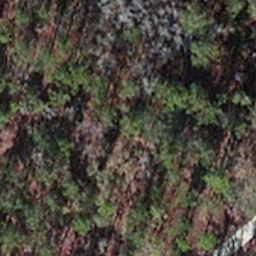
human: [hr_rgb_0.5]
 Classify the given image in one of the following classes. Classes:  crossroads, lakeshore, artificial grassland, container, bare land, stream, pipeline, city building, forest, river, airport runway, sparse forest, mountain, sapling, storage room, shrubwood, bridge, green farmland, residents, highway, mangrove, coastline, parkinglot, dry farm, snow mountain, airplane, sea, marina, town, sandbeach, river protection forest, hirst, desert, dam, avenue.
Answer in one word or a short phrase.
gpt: sapling